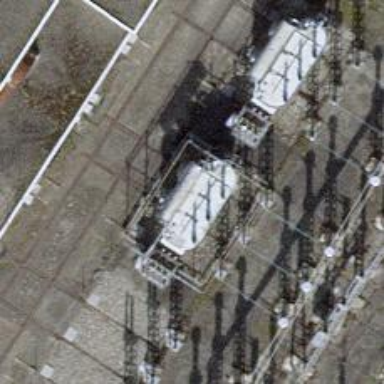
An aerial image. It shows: Outdoor transformer.